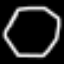
Label: octagon